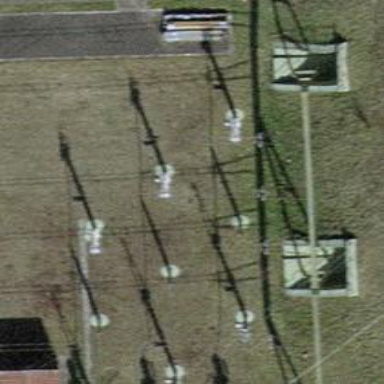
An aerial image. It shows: Switch for power supply.